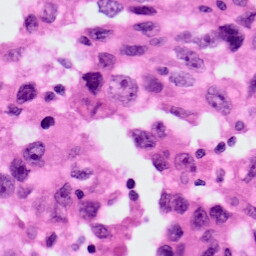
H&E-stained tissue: Lung